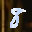
Label: 8